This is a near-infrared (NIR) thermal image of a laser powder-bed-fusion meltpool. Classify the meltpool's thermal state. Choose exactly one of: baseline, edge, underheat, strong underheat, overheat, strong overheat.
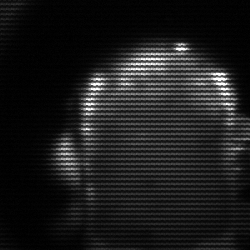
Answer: baseline